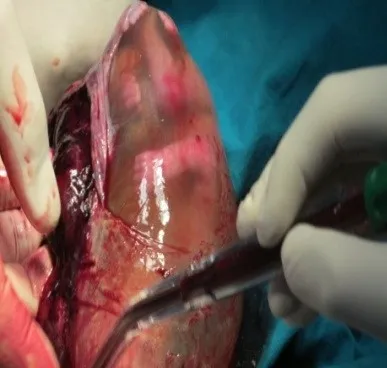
Intraoperatory findings: partially detached fundal uterine placental implantation site.
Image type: medical_photograph (other_medical_photograph)